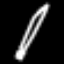
Label: pencil